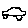
Label: car